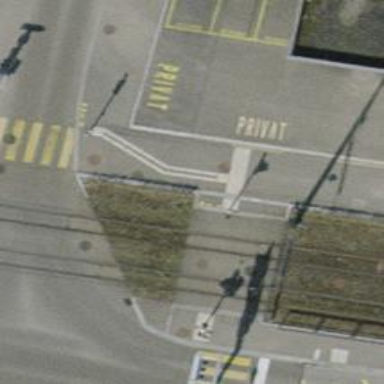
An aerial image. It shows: Railway crossing with traffic signals.